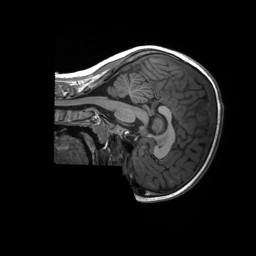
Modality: T1w
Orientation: sagittal
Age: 12
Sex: male
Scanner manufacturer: siemens
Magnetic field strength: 3 T
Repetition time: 2.3 s
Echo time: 0.00232 s